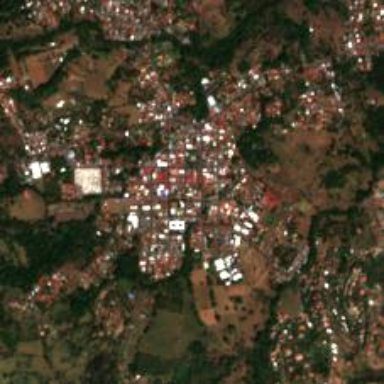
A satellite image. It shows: Town.